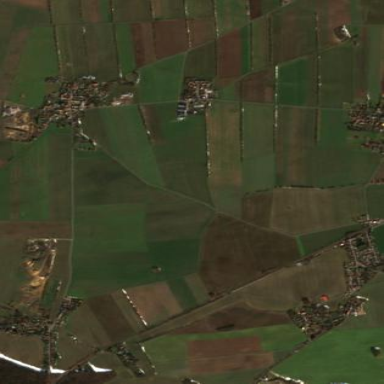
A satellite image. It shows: Picturesque farmland scene.